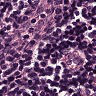
Metastatic tissue present: no